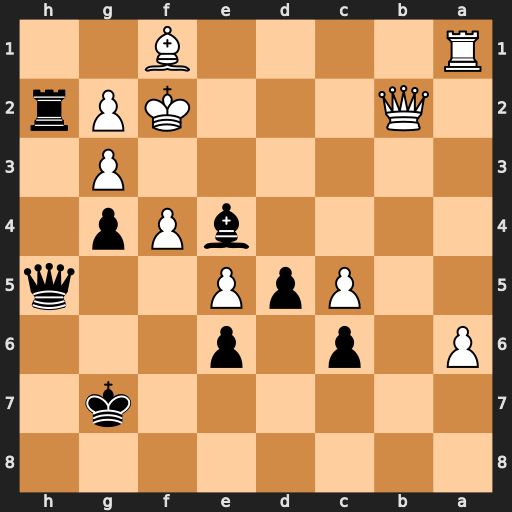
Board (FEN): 8/6k1/P1p1p3/2PpP2q/4bPp1/6P1/1Q3KPr/R4B2
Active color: b
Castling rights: -
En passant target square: -
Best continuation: Qh3 Ra2 Bxg2 Ke1 Qxg3+